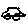
Label: car